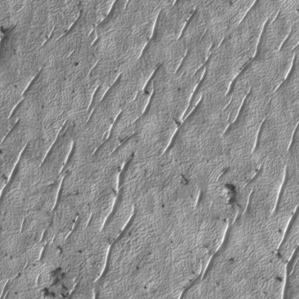
Label: frost